Question: What quick feature is available?
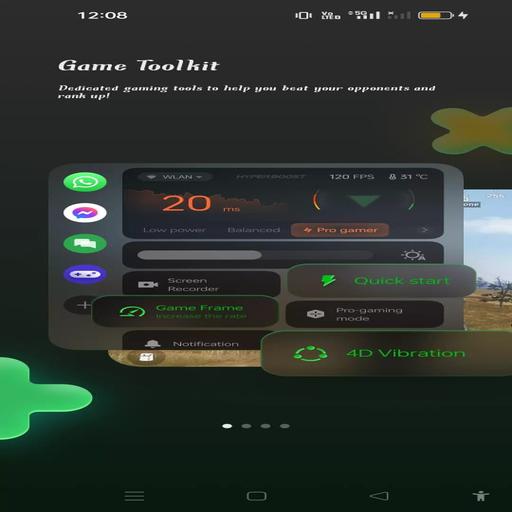
Answer: Quick start